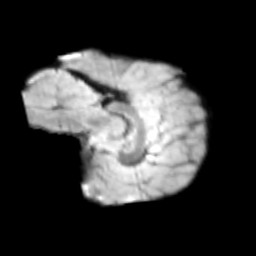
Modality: T2w
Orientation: sagittal
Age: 9
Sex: male
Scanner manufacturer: siemens
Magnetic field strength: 3 T
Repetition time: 3.8 s
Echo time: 0.07 s